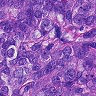
Metastatic tissue present: yes